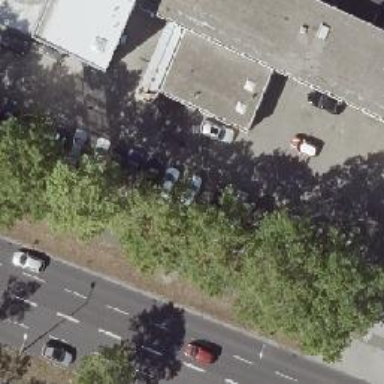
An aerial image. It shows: Avenue lined with trees.